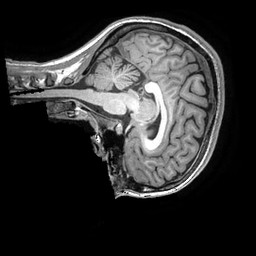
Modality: T1w
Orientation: sagittal
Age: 25
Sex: female
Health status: healthy
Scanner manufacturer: ge